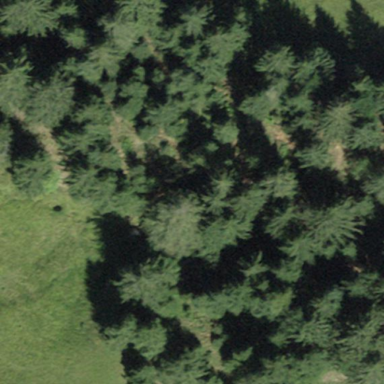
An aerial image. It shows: Forest area.